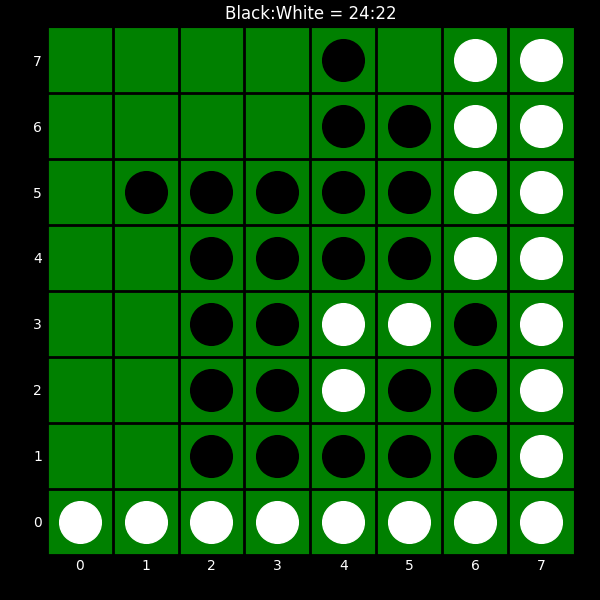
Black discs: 24
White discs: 22